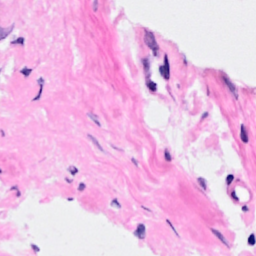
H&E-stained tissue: Breast